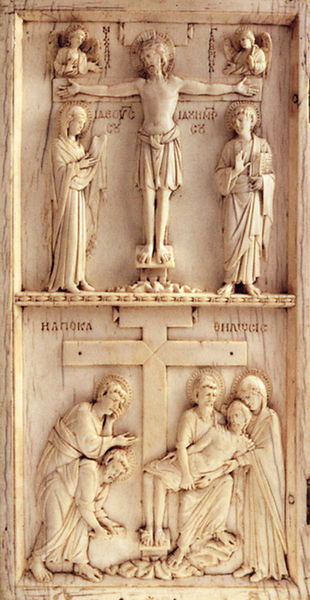
Titel: Elfenbein, linke Seite des Diptychons
Institution: Hannover, Kestner-Museum
Schlagwörter: mann, weiß, frauen, frau, marmor, männer, tuch, bibel, johannes, mord, stehen, stein, tod, tot, trauer, bildnis, gold, tücher, engel, skulptur, relief, bein, zwei, klein, inschrift, knochen, buch, kreuz, heiligenschein, nimbus, christus, jesus, kreuzabnahme, kreuzigung, ostern, griechisch, mittelalter, heilige, jünger, filigran, maria, christen, guss, vergoldung, erlösung, josef, elfenbein, stifter, geteilt, byzanz, releif, speckstein, christud, jesue, kreuzesabnahme, eengel, heilsgeschichte